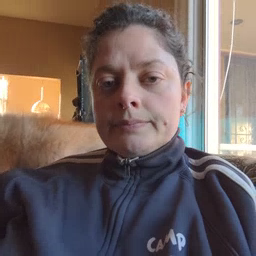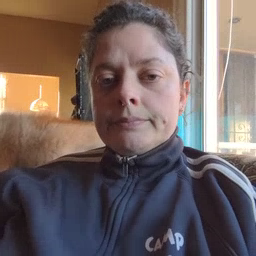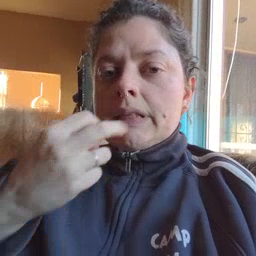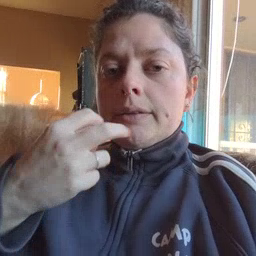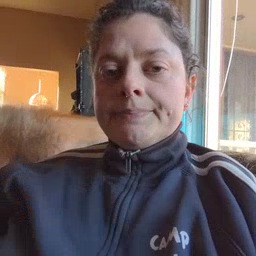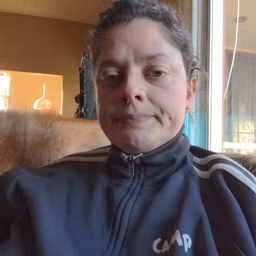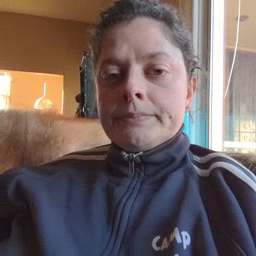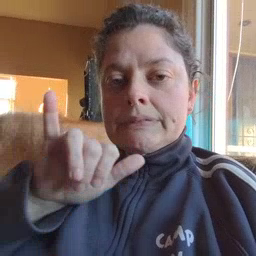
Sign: snack